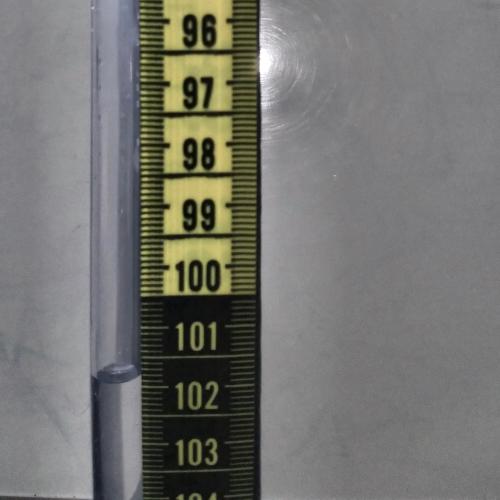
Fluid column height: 101.8 cm